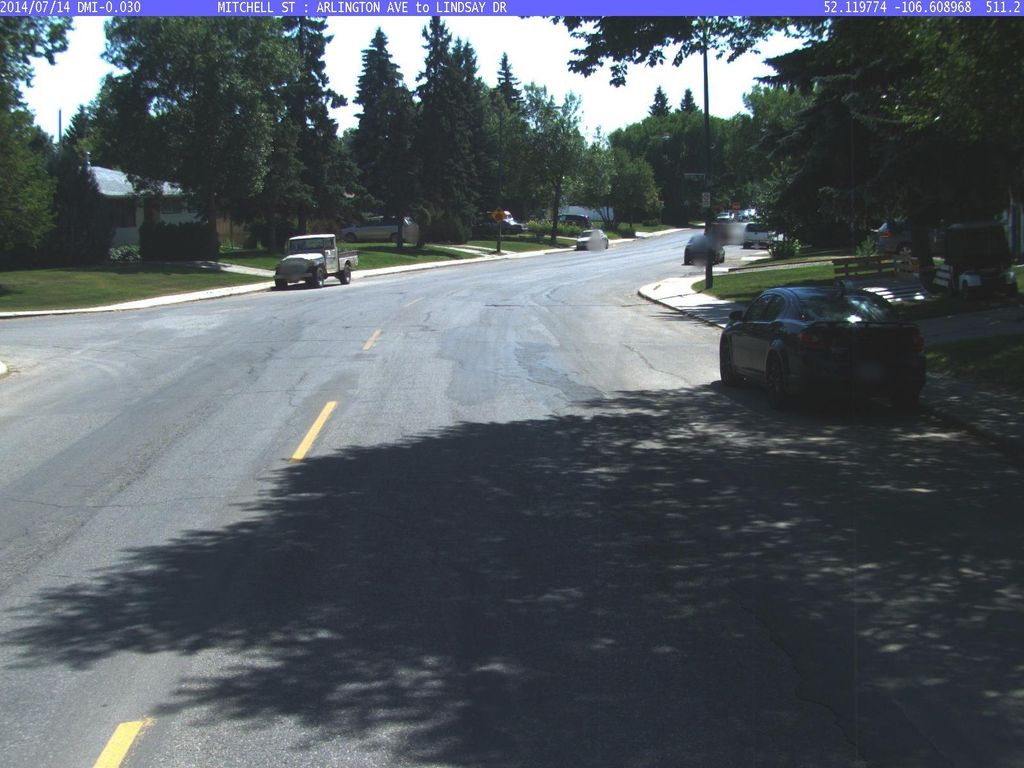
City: saskatoon